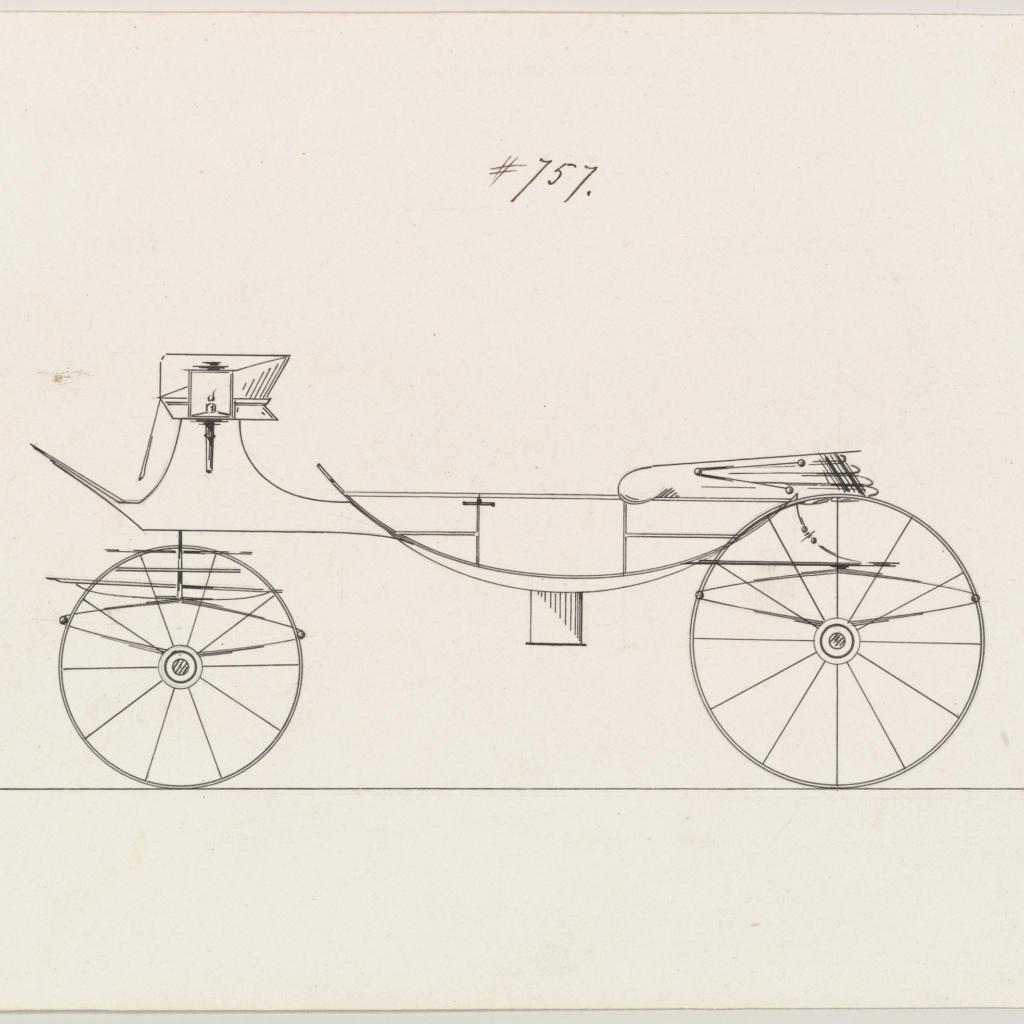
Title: Design for Vis-à-vis/ Barouche, no. 757
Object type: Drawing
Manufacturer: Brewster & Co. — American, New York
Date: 1850–70
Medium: Pen and black ink
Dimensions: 5 13/16 x 9 in. (14.8 x 22.9 cm)
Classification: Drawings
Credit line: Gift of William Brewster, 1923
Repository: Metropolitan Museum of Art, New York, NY